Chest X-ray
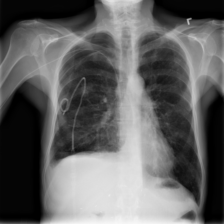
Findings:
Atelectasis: positive
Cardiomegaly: negative
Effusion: negative
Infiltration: positive
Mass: negative
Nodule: negative
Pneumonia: negative
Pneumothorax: negative
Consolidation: negative
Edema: negative
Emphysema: negative
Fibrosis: negative
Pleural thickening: negative
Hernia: negative